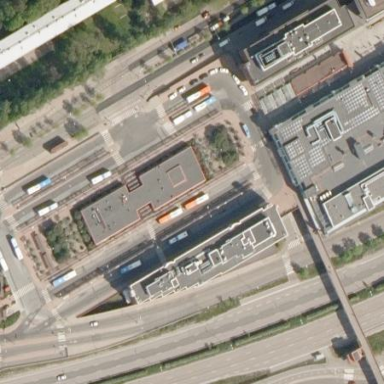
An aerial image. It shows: Transportation building that serves as station for public transport.